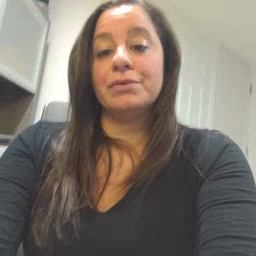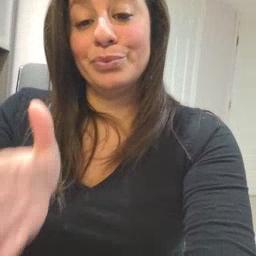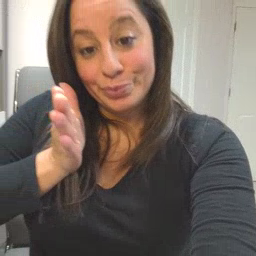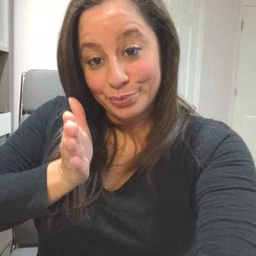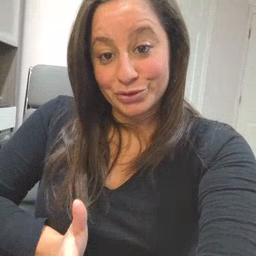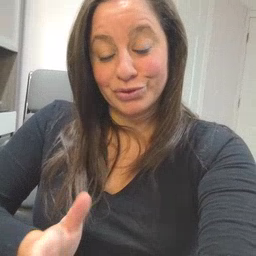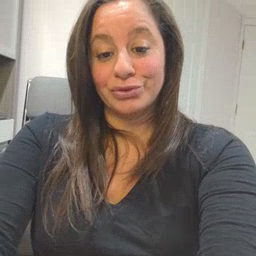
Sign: person